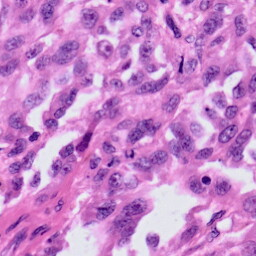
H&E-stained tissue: Skin